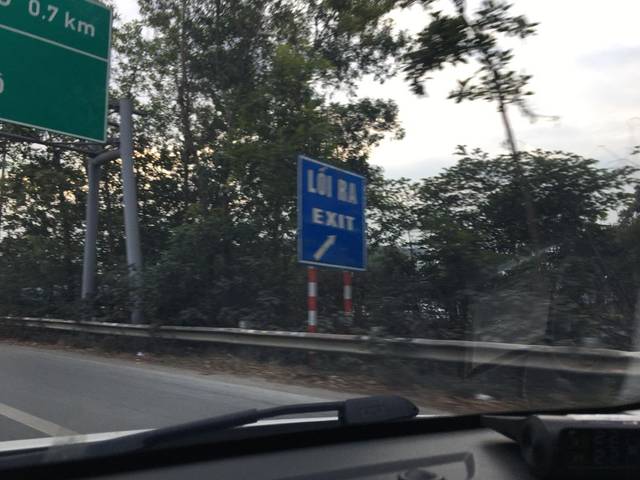
Region: Vietnam
Coordinates: 21.008, 105.756